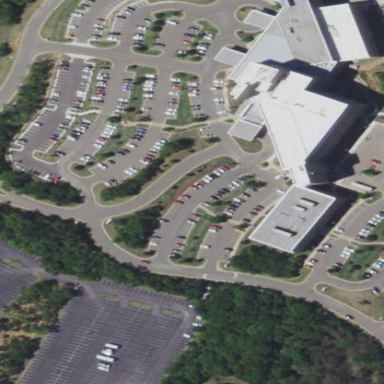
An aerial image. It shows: Hospital providing healthcare services.